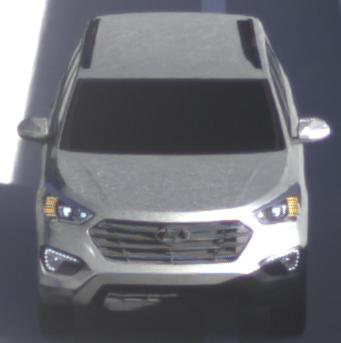
Make: Hyundai
Model: Santa Fe 2.4 GDI
Detailed model: Santa Fe (DM)
Model produced from: 2017/08
Model produced until: 2018/01
Doors: 5
Color: gray
Road condition: dry road
Daytime: morning or afternoon
Contrast: medium contrast